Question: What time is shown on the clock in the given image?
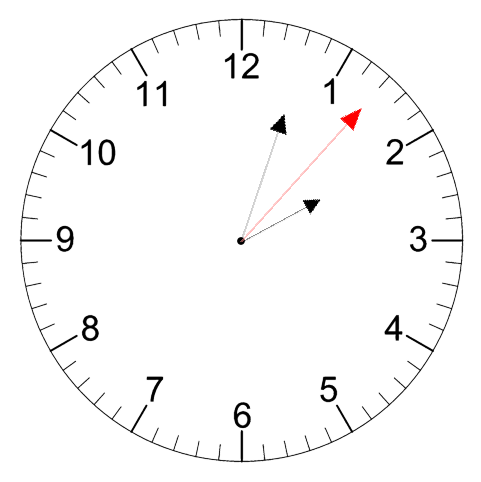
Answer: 02:03:07